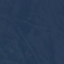
Land use / land cover class: SeaLake